Field crop: tomato
Growth stage: 1
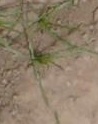
Species: cyperus